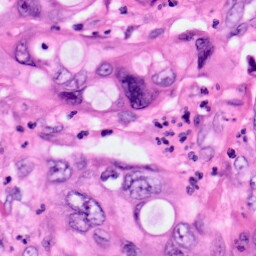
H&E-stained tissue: Pancreatic